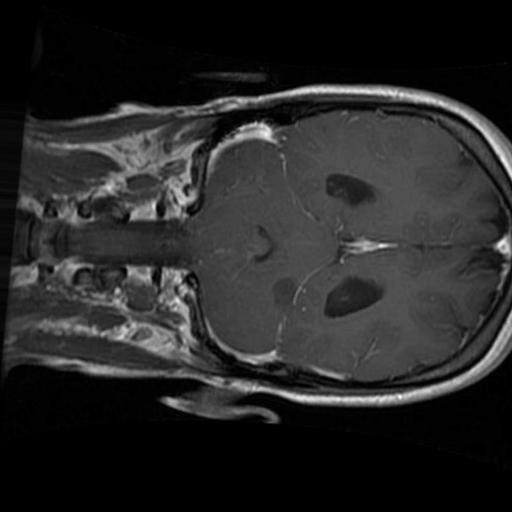
Label: brain_glioma